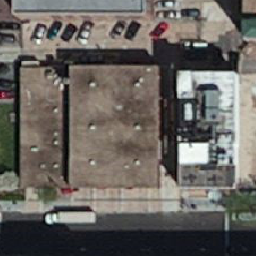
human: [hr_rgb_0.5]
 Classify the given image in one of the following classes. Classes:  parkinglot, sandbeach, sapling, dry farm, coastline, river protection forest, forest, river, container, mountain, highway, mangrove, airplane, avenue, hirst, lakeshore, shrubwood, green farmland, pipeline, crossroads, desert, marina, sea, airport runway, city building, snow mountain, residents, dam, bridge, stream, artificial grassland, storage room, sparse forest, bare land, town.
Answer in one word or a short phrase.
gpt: city building